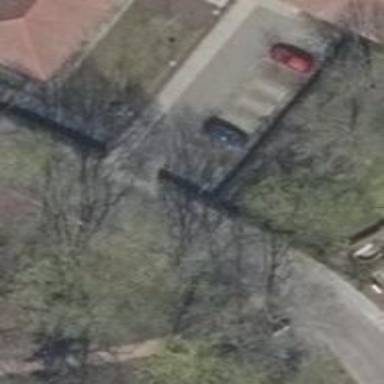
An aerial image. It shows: Parking area with surface.